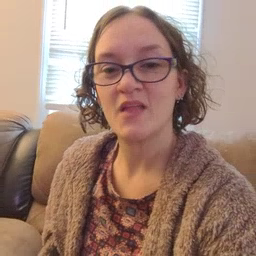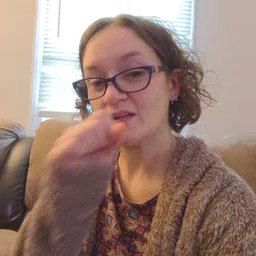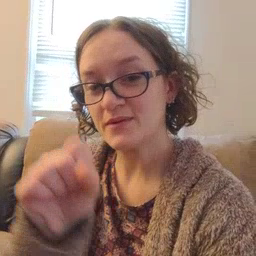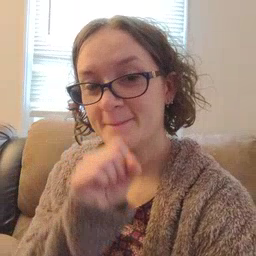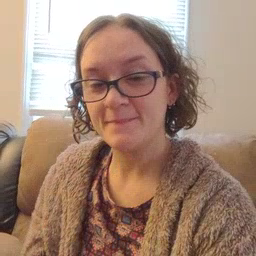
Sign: icecream